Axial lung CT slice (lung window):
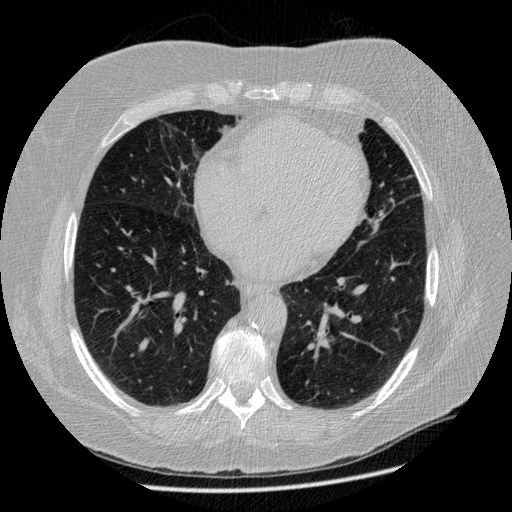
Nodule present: no